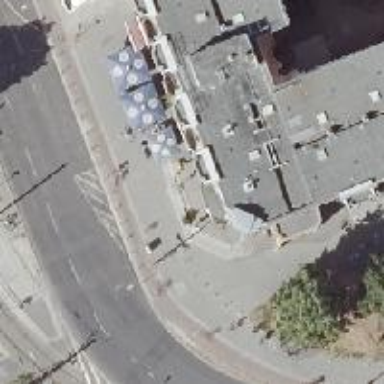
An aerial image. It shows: Fast food establishment.